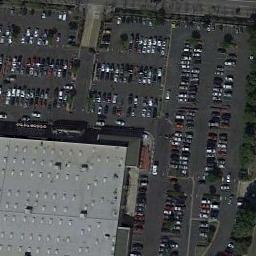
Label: parking_lot